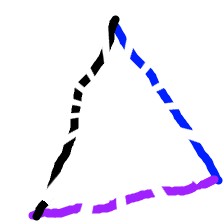
Shape: triangle